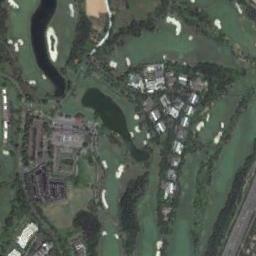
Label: golf_course